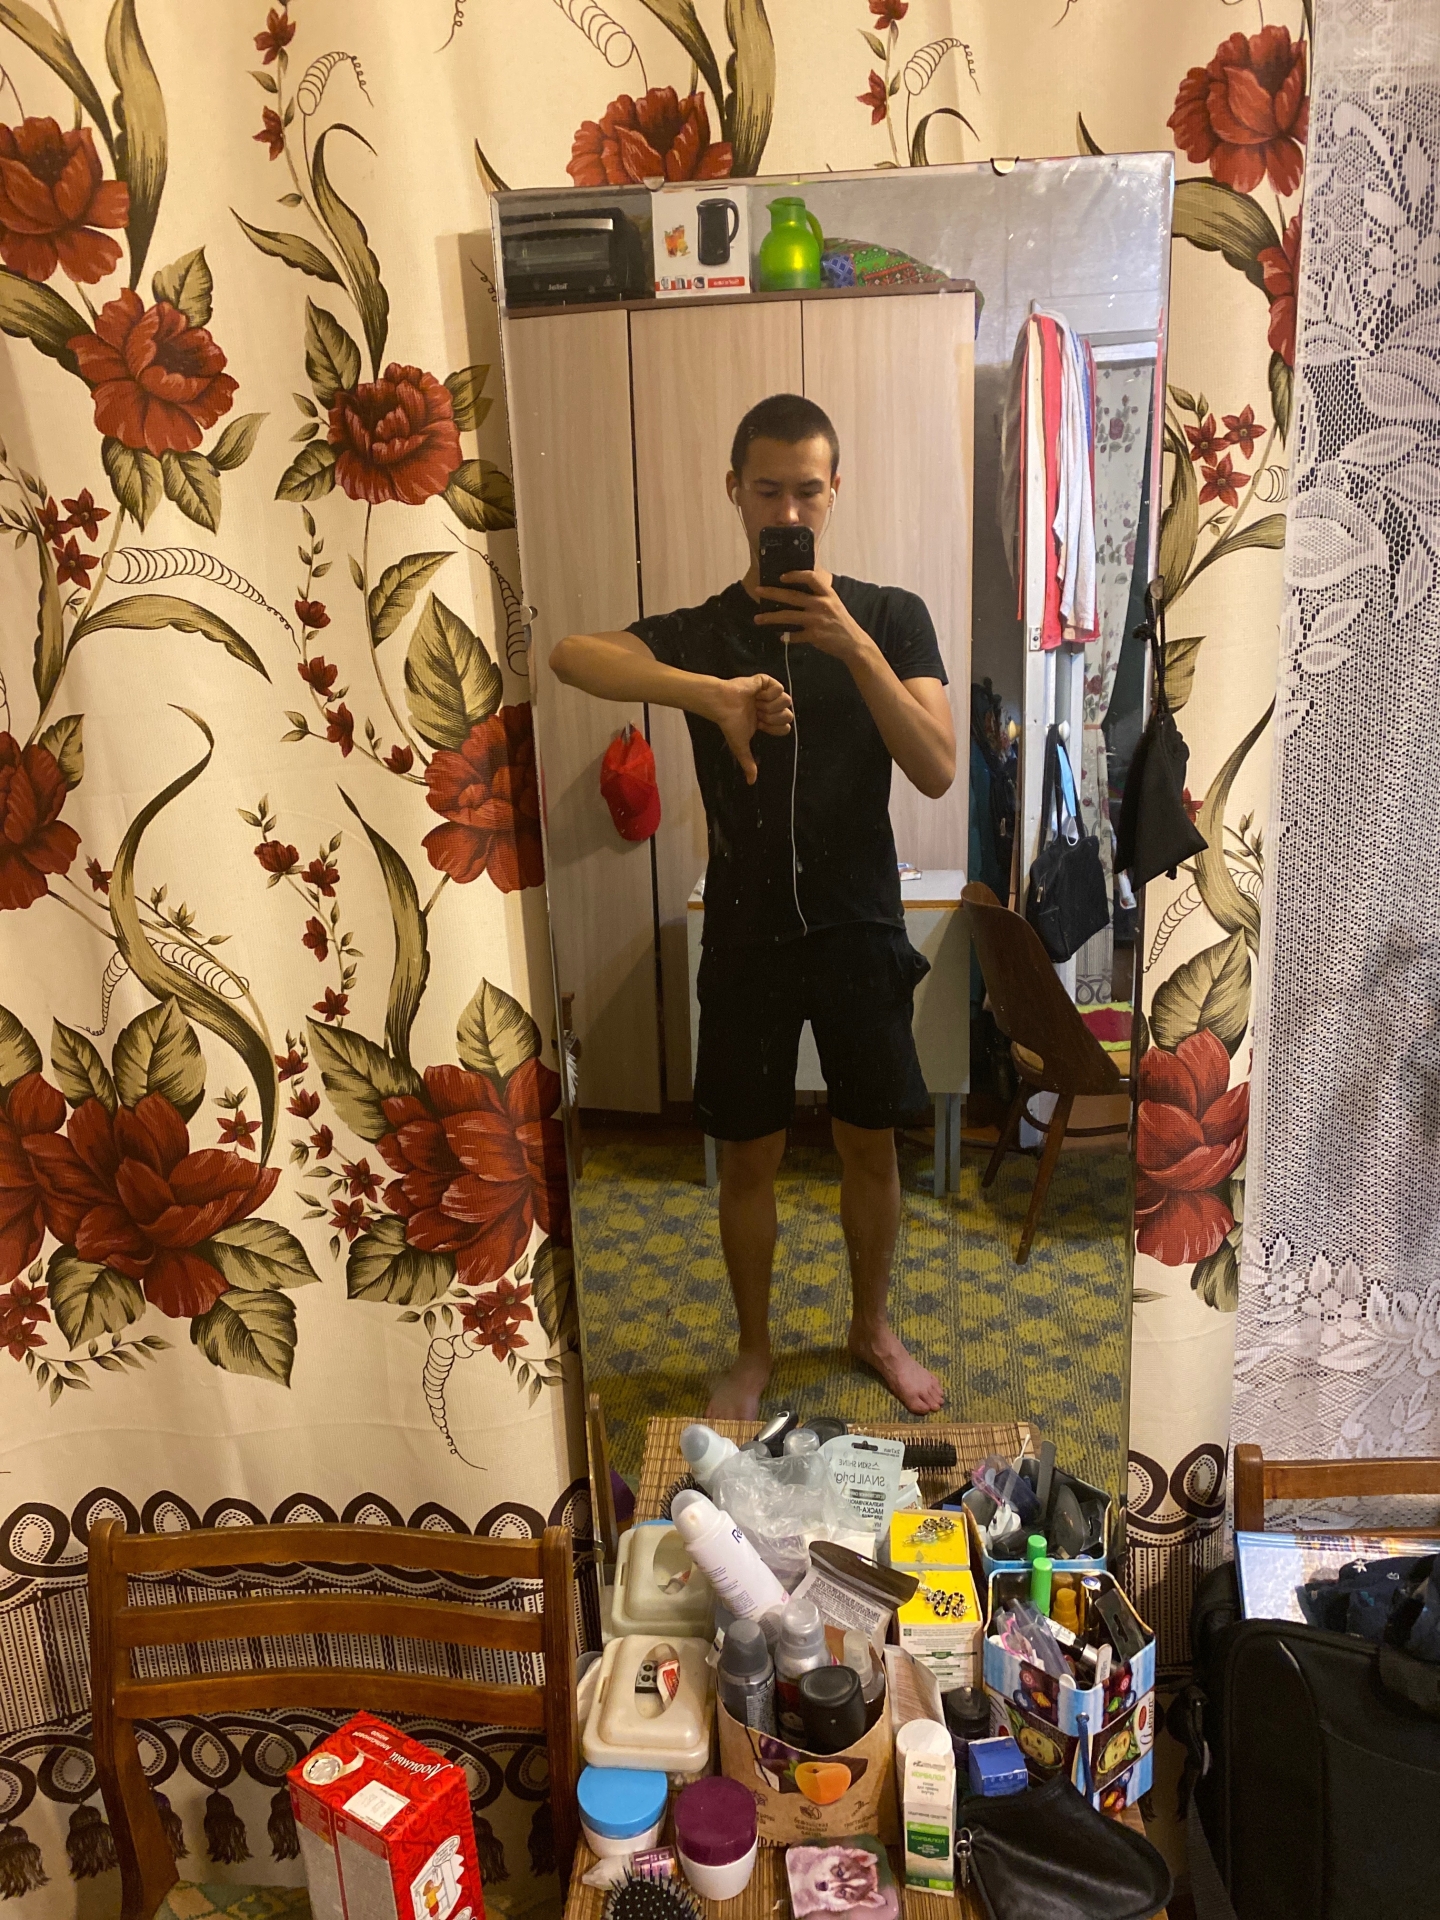
Label: clear